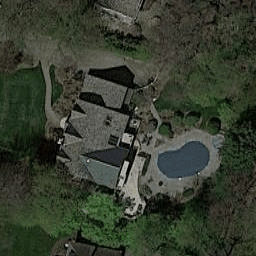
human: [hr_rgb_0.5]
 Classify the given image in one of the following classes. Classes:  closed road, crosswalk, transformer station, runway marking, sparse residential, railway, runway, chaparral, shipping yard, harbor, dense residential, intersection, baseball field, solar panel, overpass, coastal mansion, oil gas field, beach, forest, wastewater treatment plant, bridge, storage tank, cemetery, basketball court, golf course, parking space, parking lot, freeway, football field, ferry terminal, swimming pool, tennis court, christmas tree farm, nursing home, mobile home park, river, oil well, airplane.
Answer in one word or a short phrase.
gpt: sparse residential